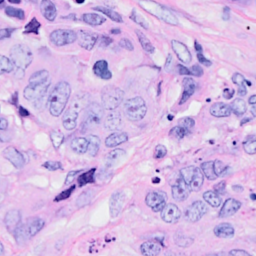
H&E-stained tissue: Breast